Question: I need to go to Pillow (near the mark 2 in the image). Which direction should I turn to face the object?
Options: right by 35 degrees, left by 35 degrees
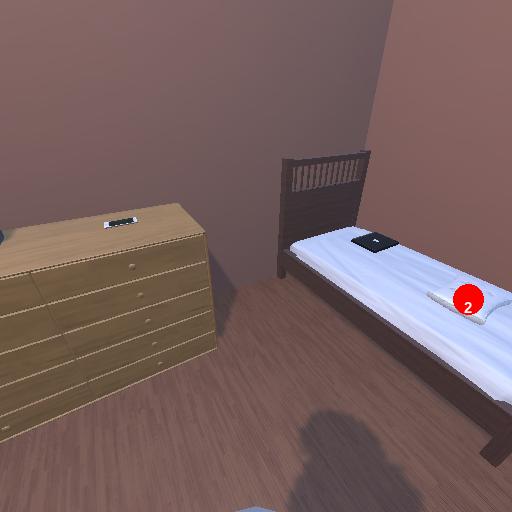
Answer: right by 35 degrees